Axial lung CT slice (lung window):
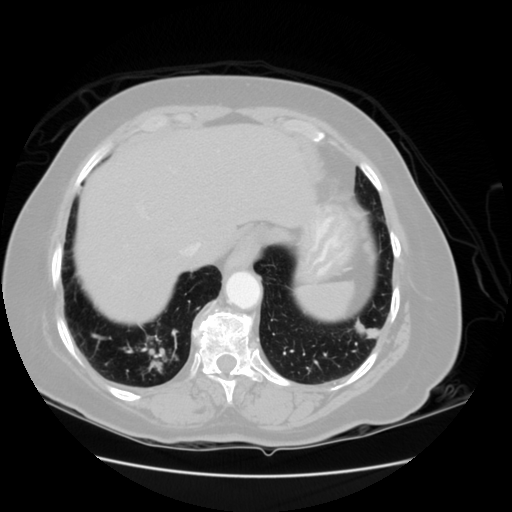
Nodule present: yes
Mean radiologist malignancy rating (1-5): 5